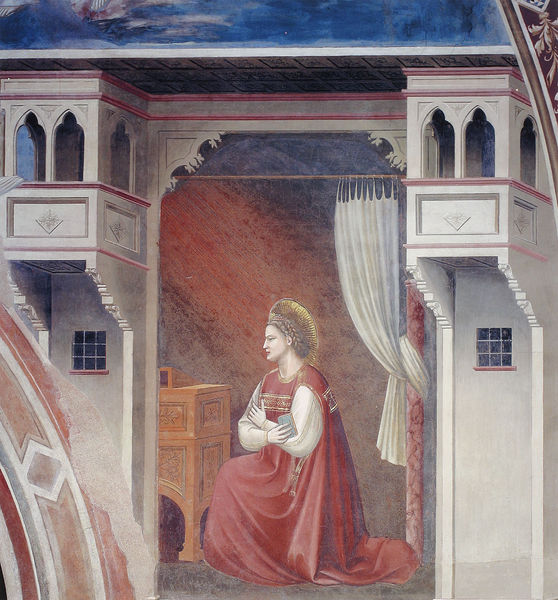
Titel: Arenakapelle / Scrovegni-Kapelle
Künstler: Giotto di Bondone
Standort: Padua, Arenakapelle (EU - I - Venetien)
Schlagwörter: blau, gemälde, himmel, weiß, fenster, frau, kleid, dach, gebäude, haus, rot, vorhang, gewand, gold, balkon, schrank, perspektive, zöpfe, gardine, zopf, wandmalerei, buch, knien, gebet, arabisch, heiligenschein, putz, büchlein, kniend, andacht, knieen, fresko, stange, einsicht, maria, schrein, verkündigung, neun, teilansicht, beschädigt, giotto, persisch, vorhangstange, padua, scrovegni, aufgezogen, triumphbogenwand, arena-kapelle, einstimmung